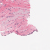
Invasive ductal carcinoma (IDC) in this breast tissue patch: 0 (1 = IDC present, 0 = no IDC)